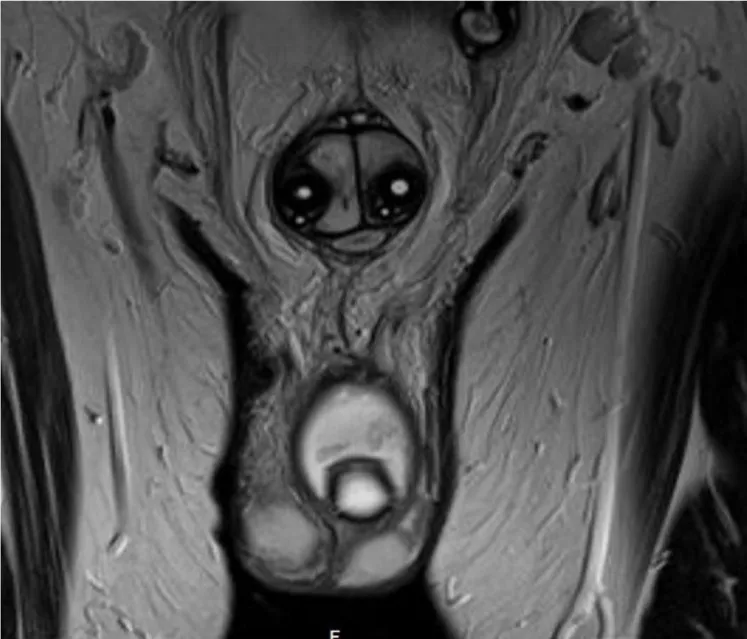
Pelvic MRI showing a scrotal collection around the pump.
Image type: radiology (mri)